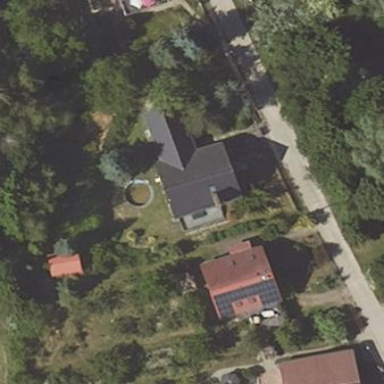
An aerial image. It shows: Simple and straightforward house.